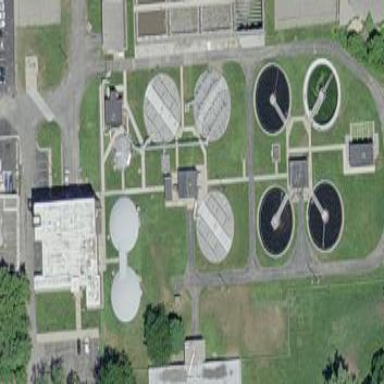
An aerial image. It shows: View of wastewater plant.